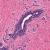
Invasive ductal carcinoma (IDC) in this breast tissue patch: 0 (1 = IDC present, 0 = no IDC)